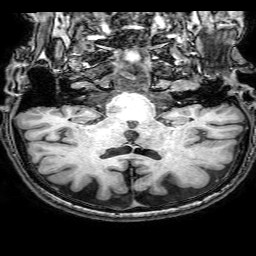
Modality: T1w
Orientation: sagittal
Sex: male
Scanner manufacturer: philips
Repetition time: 0.008173 s
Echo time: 0.00375 s